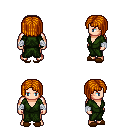
a pixel art fantasy rpg character, male body template, human, light skin, green robe, metal pants, dark blonde pageboy hairstyle, white cloth bandages, brown slippers, four views (front, back, left, right), 2x2 character sprite sheet, small pixel art, hard edges, no anti-aliasing